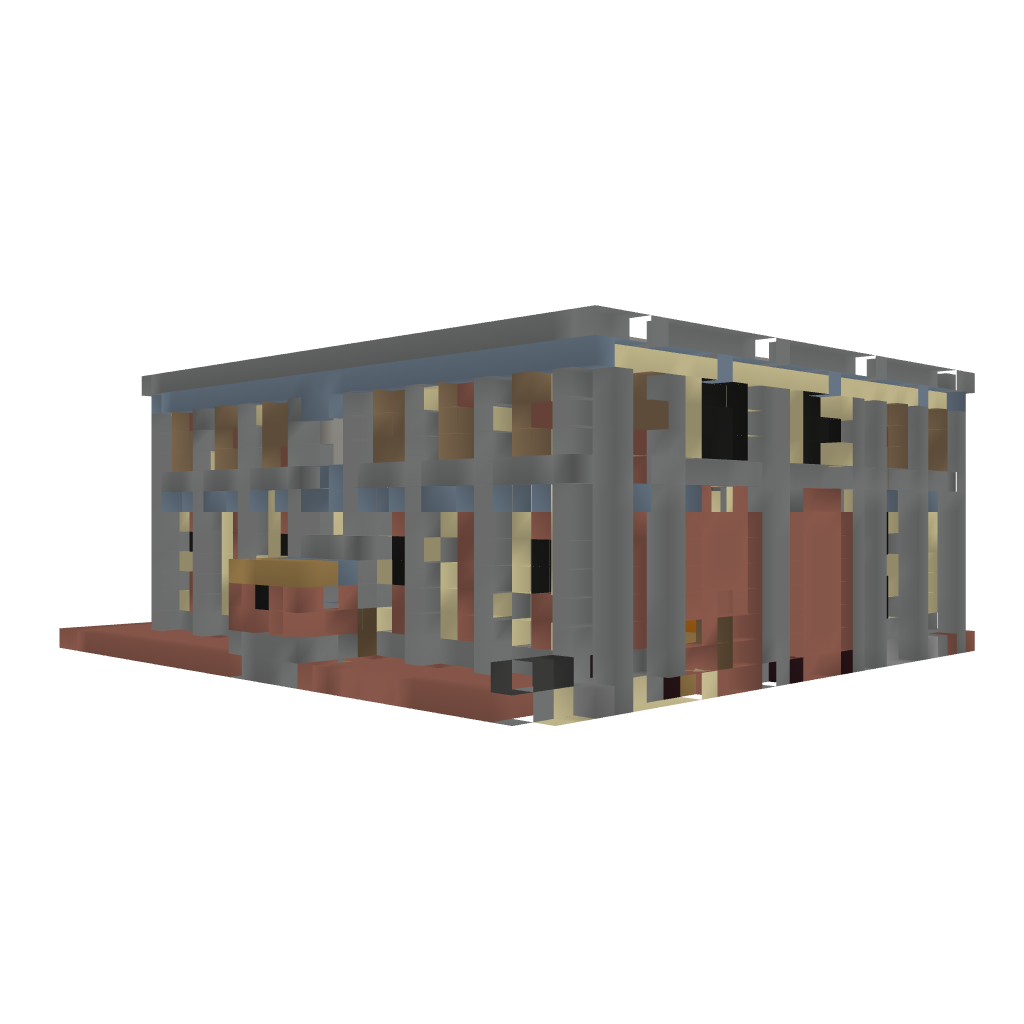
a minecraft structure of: Warehouse Converted from Station